Question: : body and some closed space. Body and space are represented as meshes(or <URL>. Initially body doesn't intersect the boundary of the space.
is to find all possible directions in which body can move. For example, in following picture, body can move only in directions from (-1,0) to (0,1). If body has a circle(or sphere) surface - it is ok to return directions with some step (for example, for picture below, output can be (-1,0), (-pi/4,pi/4), (0,1) with step = 3).

: set of directions in which body can move.
Problem must be solved in 2d and 3d space.
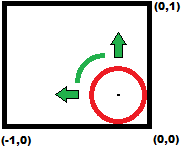
Answer: You want to work in the configuration space. Basically increase the size of your boundary based on the shape of your body, then treat the body as a point object. What's left are all the valid positions of the body. Of course, if your body is not a circle and can rotate, then your configuration space is no longer 2D or 3D. It has as many dimensions as your body has degrees of freedom, so 6 for a rigid body that can translate and rotate.
This is a well known problem in robotic motion planning. Google for "configuration space" or "c-space", and "motion planning".
This is a good set of slides from a class at Carnegie Mellon:
<URL>